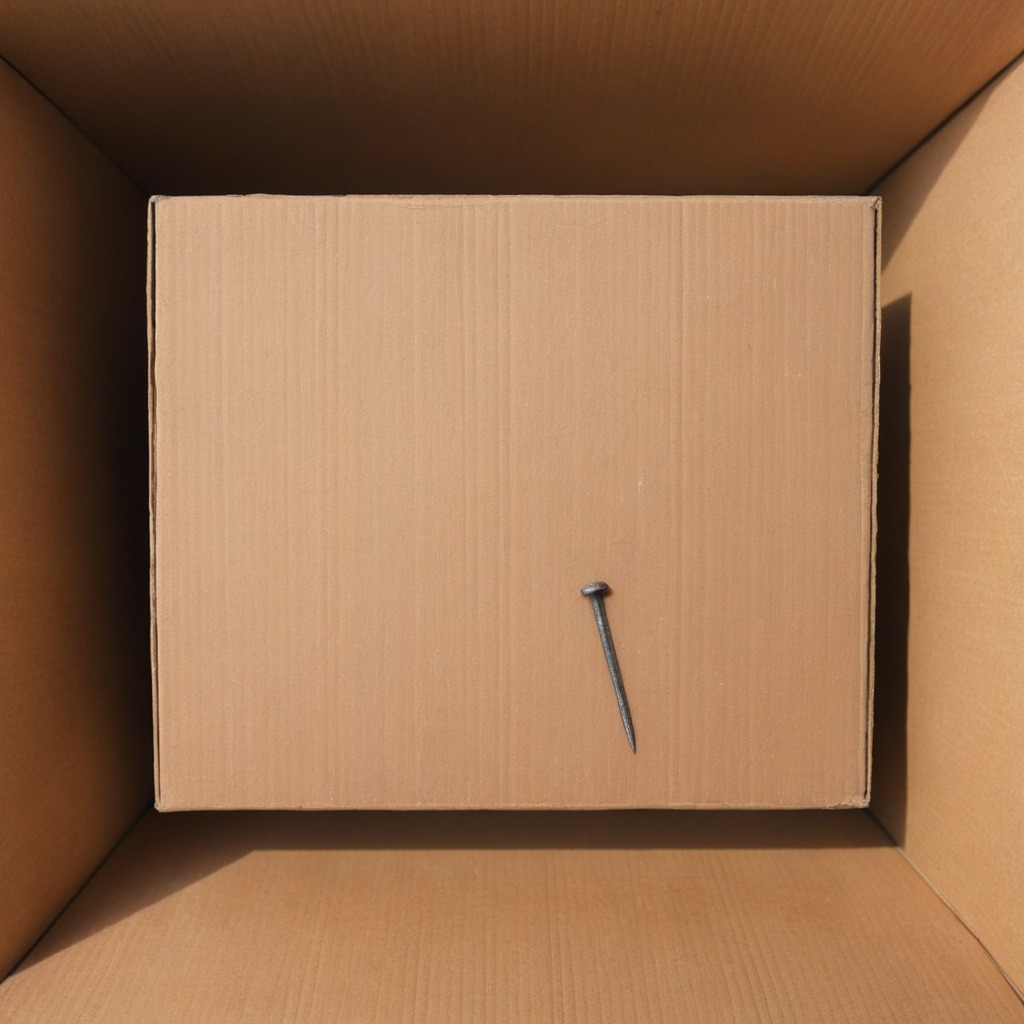
An iron nail is lying on the cardboard box surface in an outdoor workshop during daytime bright natural light soft shadows slightly creased but